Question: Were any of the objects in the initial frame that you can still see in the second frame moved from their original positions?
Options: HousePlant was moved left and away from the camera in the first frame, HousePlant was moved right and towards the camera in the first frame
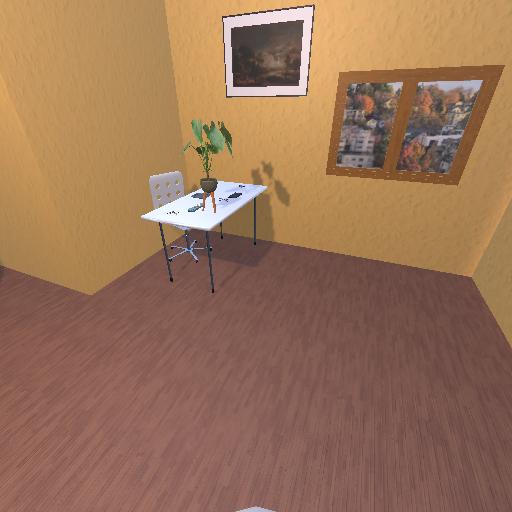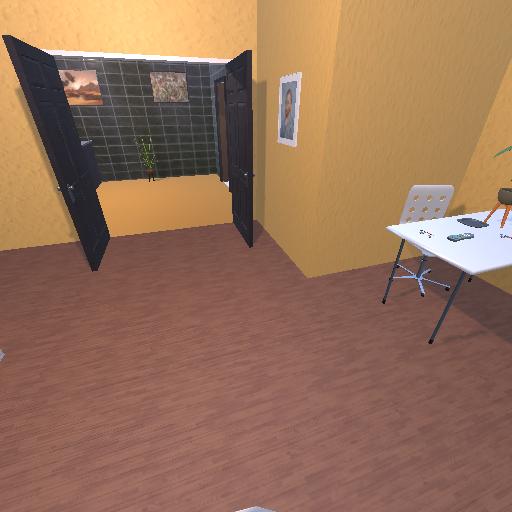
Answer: HousePlant was moved left and away from the camera in the first frame